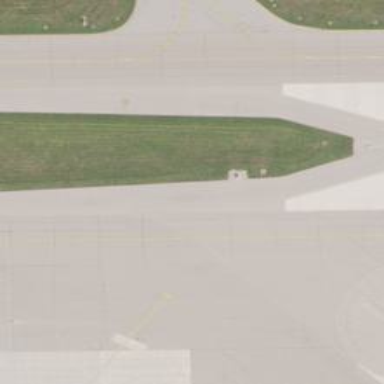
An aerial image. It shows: View of taxiway at the airport.